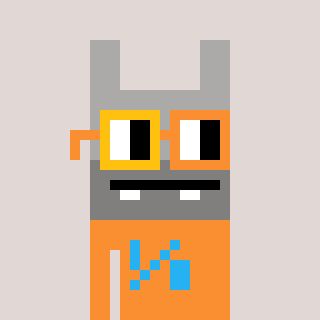
a pixel art character with square yellow and orange glasses, a rabbit-shaped head and a orange-colored body on a warm background